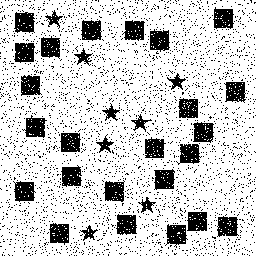
Squares: 24
Triangles: 0
Stars: 8
Total shapes: 32